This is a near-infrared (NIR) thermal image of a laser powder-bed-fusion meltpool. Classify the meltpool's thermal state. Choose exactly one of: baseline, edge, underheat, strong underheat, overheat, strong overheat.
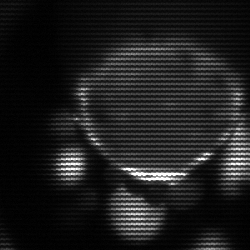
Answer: edge